Interaction volume radius: 5 \u00c5
Interaction volume height: 30 \u00c5
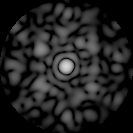
Disorder parameter: 0.6797